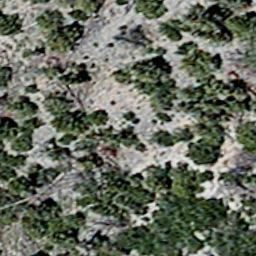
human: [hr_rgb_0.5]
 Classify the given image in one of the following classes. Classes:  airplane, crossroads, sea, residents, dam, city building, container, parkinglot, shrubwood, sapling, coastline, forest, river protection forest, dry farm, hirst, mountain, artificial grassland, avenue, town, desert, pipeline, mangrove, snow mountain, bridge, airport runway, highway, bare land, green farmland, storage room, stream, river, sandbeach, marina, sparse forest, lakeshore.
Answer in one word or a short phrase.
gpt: sparse forest